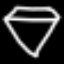
Label: diamond